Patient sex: M
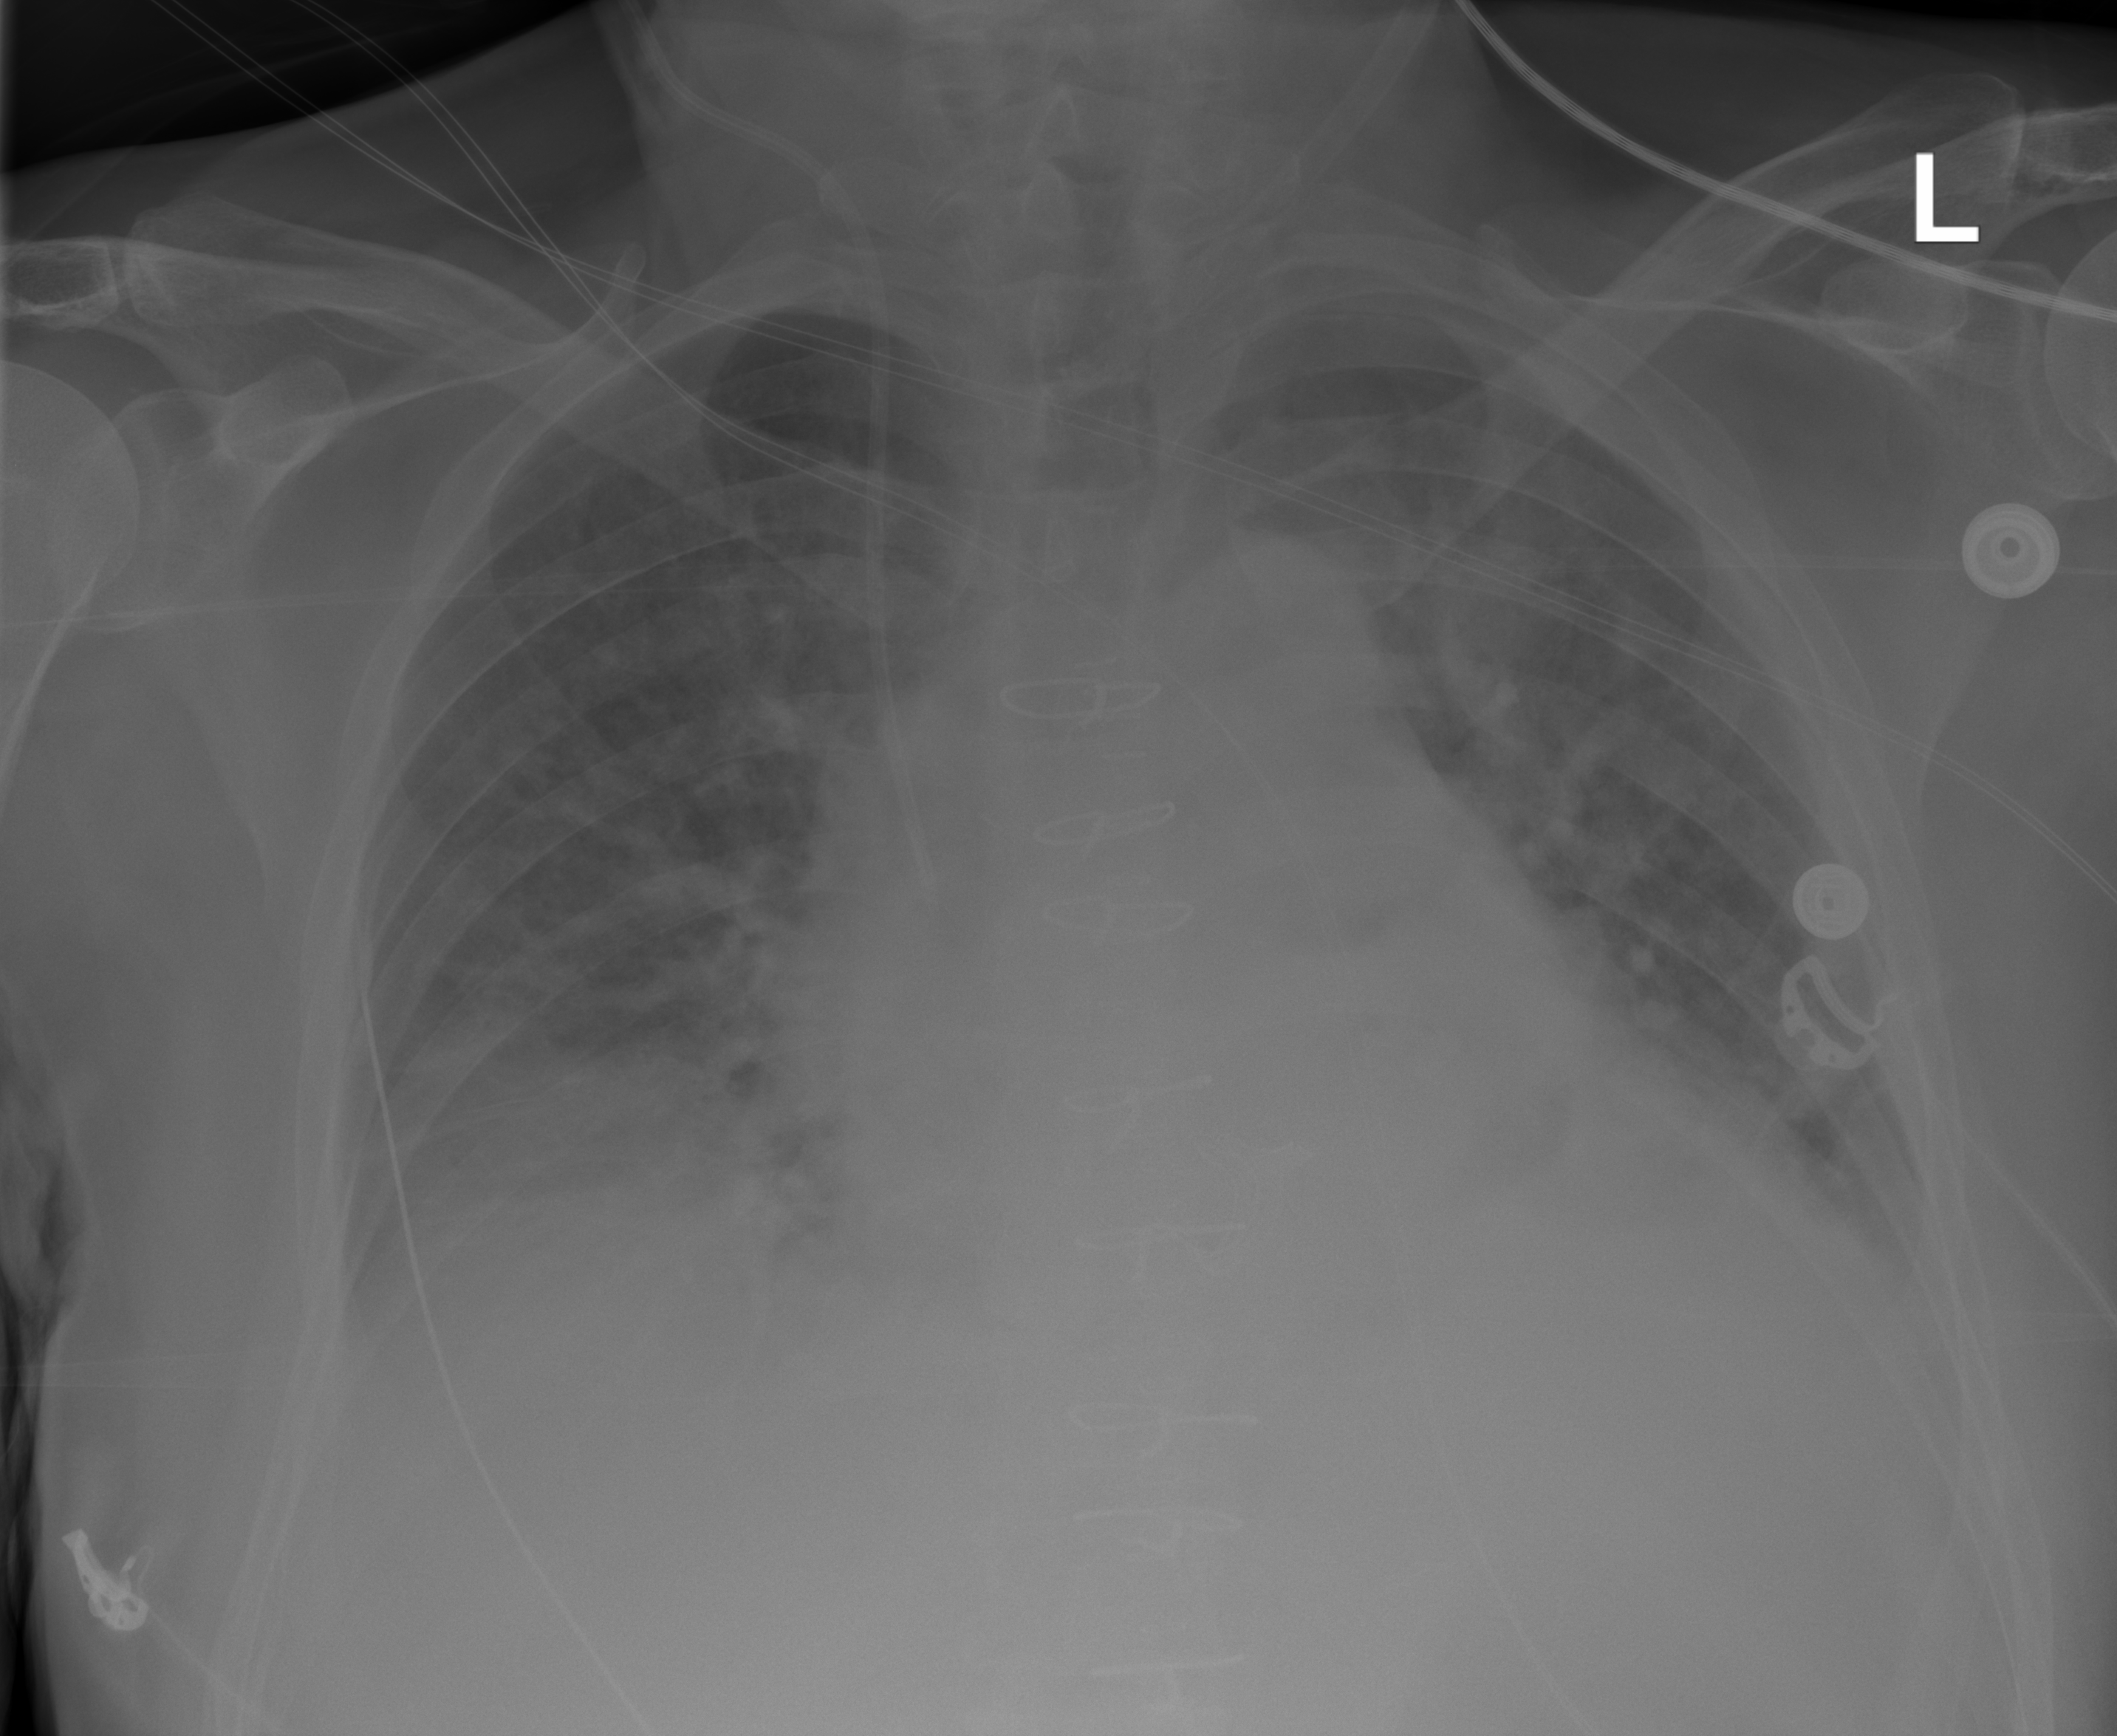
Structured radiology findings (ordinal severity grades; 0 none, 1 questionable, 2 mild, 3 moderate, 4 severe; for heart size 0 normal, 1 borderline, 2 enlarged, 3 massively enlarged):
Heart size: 2
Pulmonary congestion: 2
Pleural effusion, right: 3
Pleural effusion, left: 2
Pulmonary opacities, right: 2
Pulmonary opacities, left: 0
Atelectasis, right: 2
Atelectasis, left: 2